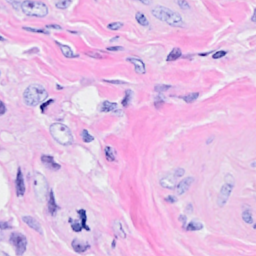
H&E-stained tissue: Breast